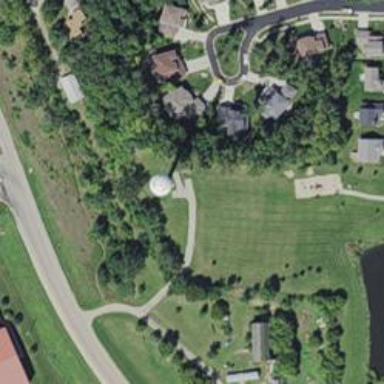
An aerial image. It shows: Water tower that is man-made.